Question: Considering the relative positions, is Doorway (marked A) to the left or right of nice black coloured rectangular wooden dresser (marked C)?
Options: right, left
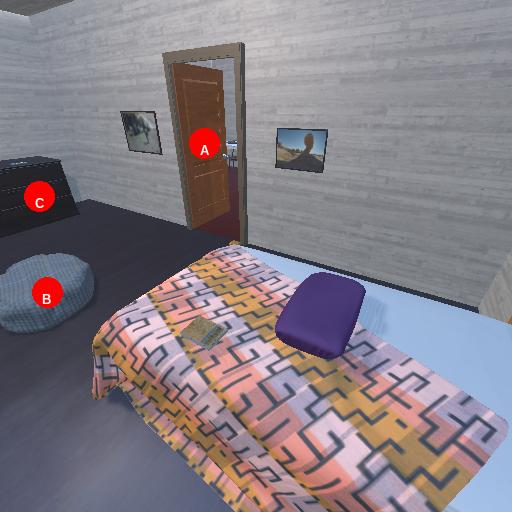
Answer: right